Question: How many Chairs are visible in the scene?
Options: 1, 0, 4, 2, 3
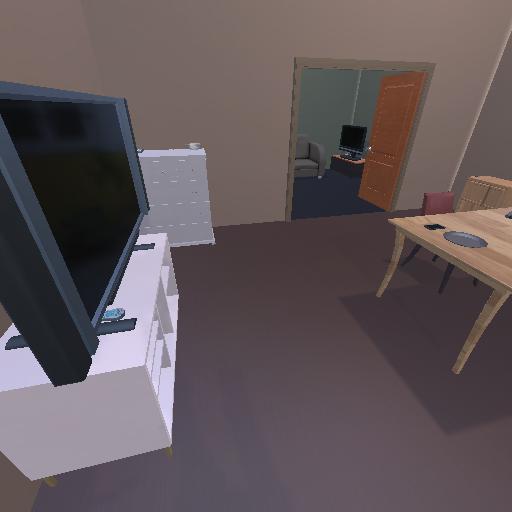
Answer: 1